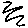
Label: zigzag